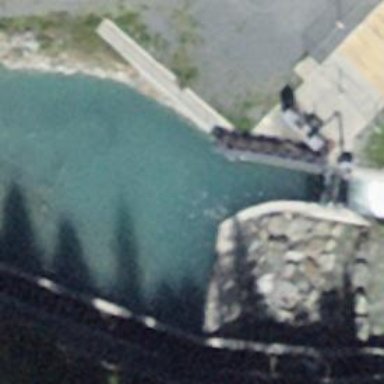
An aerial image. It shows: Weir in waterway.